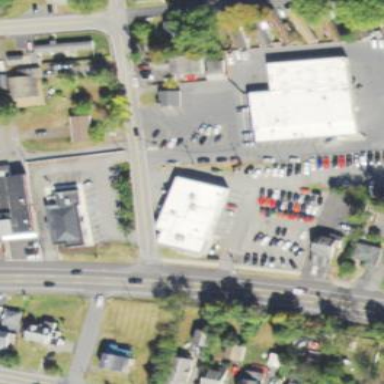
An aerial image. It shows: Car shop.